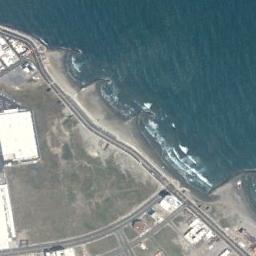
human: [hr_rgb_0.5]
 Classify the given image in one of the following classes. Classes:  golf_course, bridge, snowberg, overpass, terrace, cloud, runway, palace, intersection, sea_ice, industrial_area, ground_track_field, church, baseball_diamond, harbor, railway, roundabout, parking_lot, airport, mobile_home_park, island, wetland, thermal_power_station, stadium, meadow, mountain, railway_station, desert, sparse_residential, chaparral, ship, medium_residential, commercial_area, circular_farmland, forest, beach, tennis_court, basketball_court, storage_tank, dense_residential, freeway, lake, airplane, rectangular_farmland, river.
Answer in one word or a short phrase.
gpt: beach